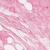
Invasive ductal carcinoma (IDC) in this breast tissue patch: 0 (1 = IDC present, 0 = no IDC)